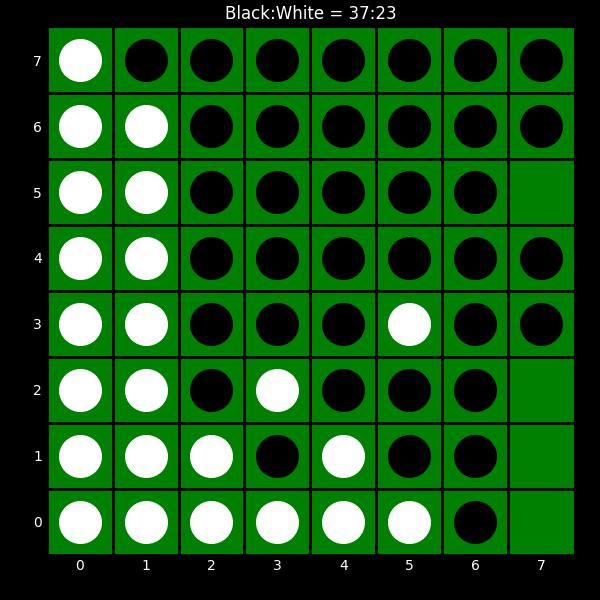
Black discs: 37
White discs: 23